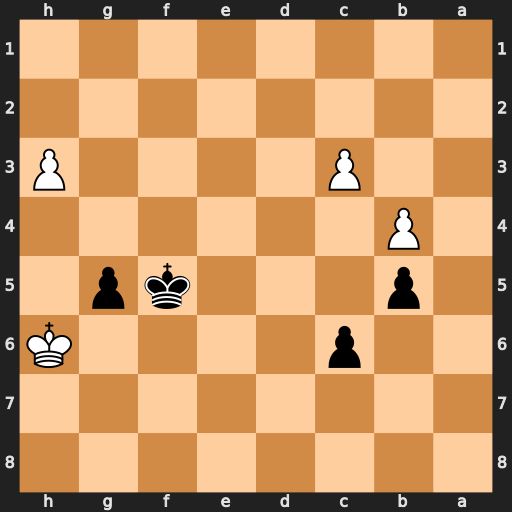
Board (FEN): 8/8/2p4K/1p3kp1/1P6/2P4P/8/8
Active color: b
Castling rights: -
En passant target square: -
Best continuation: g4 hxg4+ Kxg4